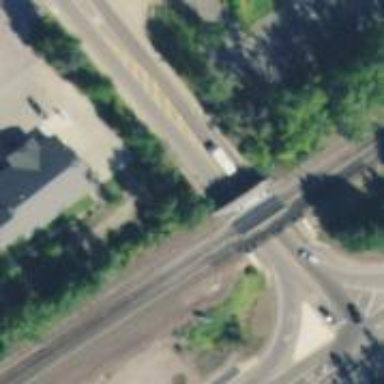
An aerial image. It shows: Bridge over railway siding.